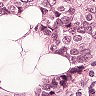
Metastatic tissue present: yes